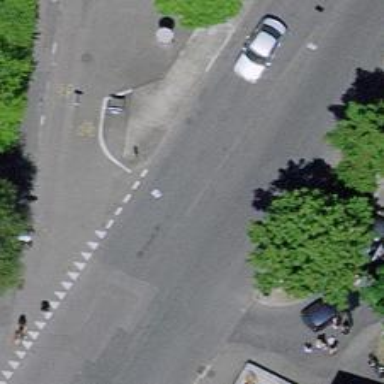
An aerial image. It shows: Regular kerb.